Field crop: maize
Growth stage: 1
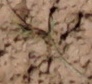
Species: lolium